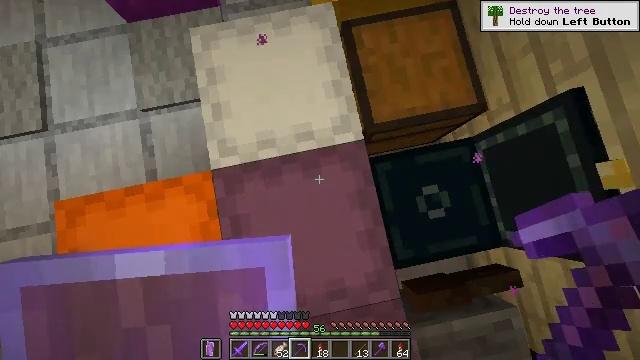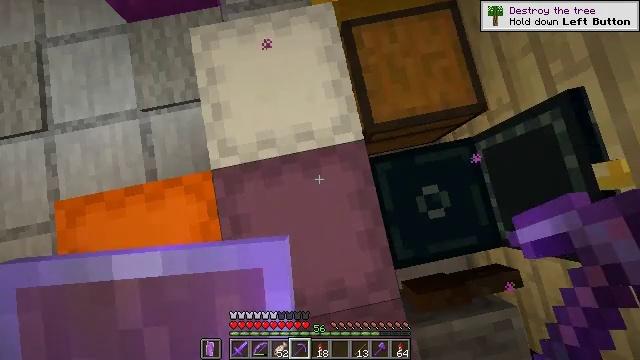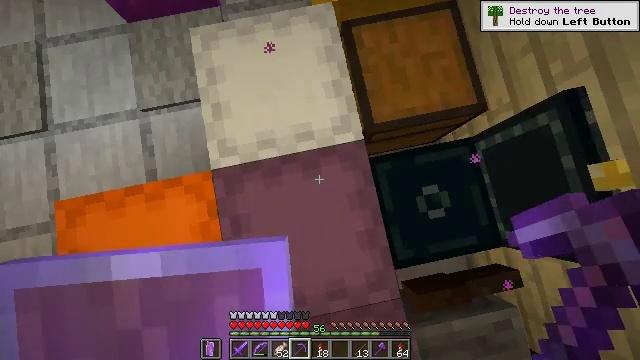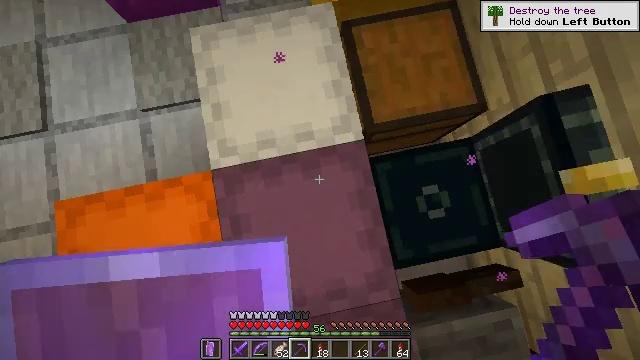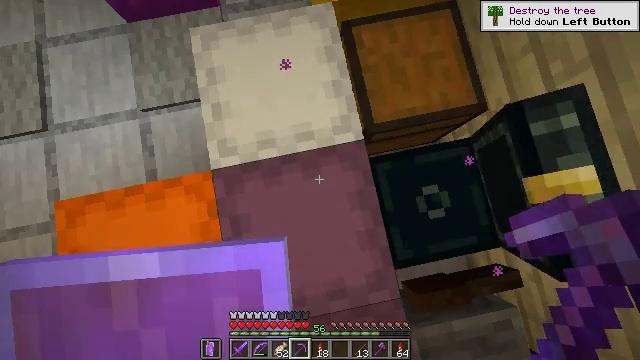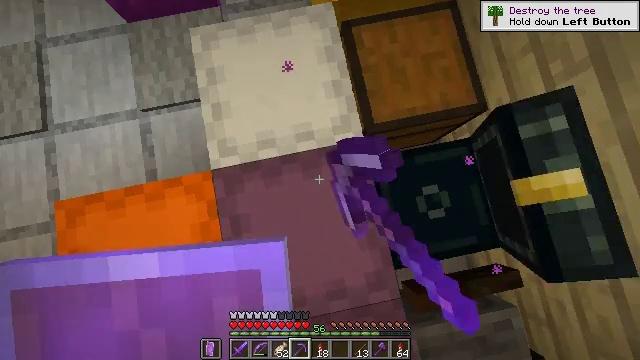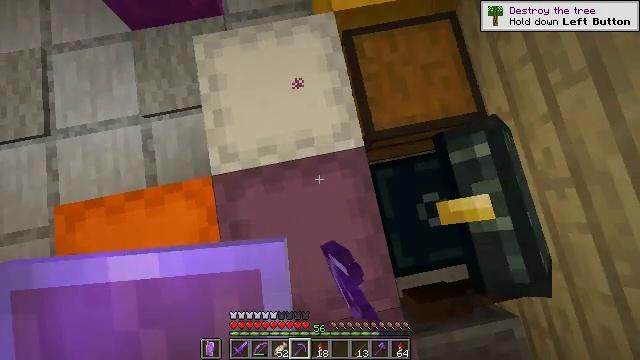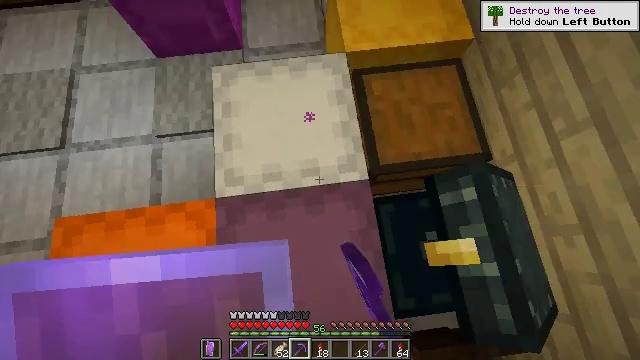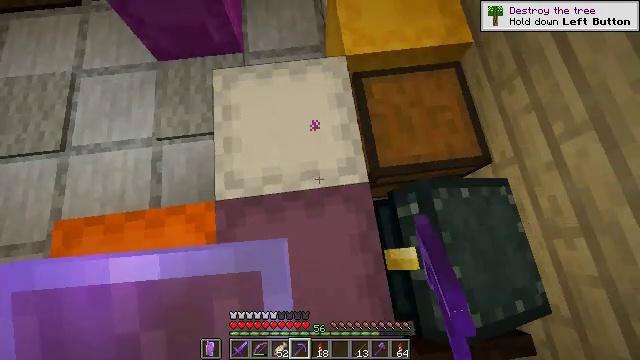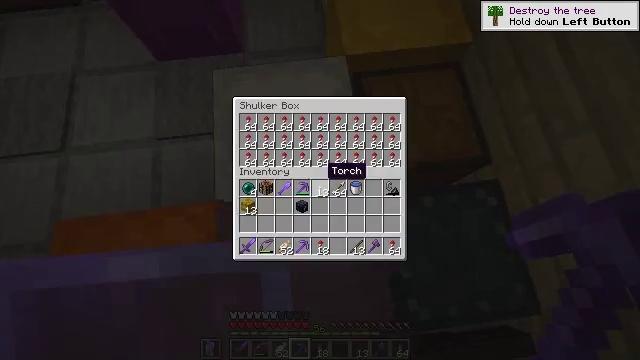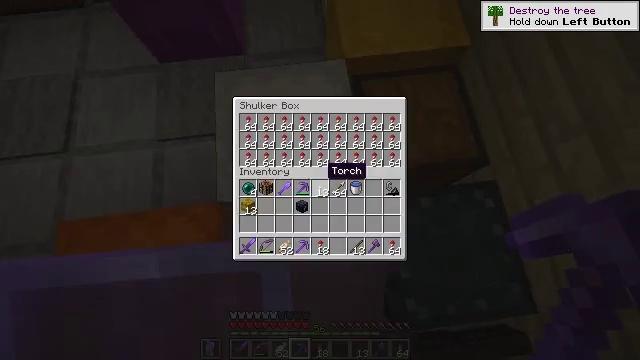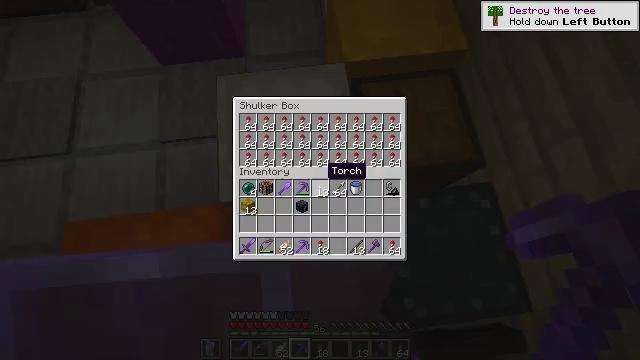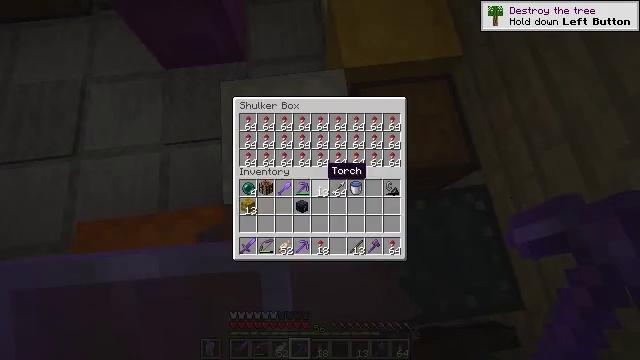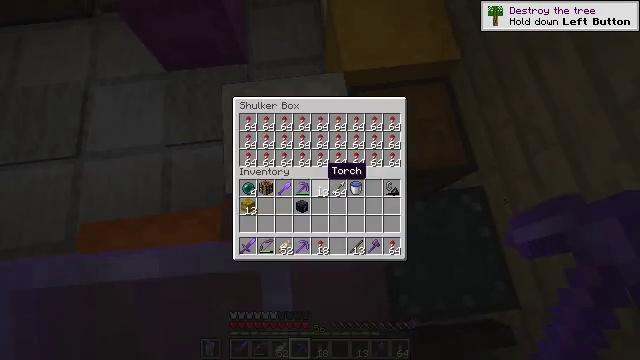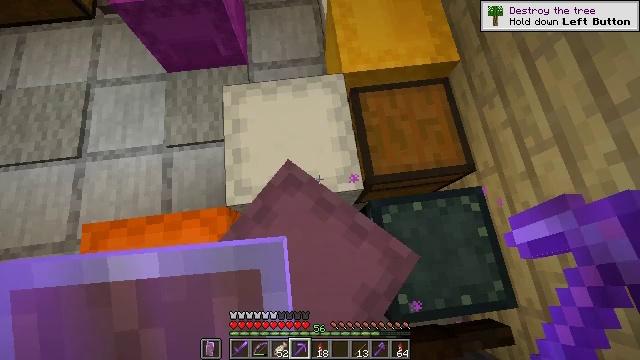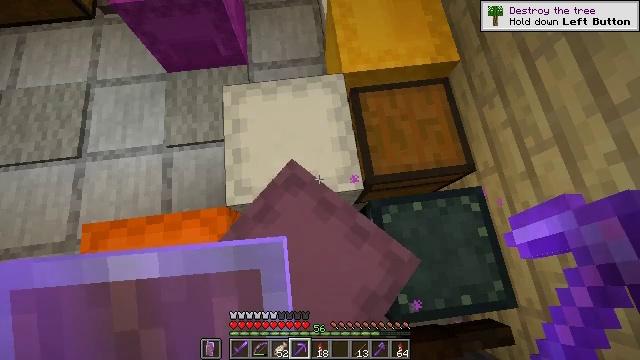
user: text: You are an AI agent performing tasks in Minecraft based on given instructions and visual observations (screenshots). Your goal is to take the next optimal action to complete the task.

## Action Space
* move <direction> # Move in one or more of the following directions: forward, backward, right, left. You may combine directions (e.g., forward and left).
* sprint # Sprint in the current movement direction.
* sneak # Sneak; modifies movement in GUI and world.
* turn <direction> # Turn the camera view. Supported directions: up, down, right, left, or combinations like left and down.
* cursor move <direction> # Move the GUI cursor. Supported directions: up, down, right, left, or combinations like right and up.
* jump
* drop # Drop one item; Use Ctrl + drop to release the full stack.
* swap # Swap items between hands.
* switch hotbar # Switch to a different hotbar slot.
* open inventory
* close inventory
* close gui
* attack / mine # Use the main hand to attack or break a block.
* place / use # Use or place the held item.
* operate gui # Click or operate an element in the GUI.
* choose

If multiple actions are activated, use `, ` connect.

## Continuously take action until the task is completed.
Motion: motion action
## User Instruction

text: craft item sponge
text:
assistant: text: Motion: no_op
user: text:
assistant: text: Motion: no_op
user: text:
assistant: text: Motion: no_op
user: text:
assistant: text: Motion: use / place
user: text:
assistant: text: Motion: use / place
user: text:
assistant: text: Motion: turn up
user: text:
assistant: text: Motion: turn left and up
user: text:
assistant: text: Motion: no_op
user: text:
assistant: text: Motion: no_op
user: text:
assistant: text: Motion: no_op
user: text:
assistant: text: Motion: no_op
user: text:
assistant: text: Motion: no_op
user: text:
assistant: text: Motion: no_op
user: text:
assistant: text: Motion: no_op
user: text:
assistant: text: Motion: no_op
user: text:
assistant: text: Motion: no_op
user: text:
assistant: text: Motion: no_op
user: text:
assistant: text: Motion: no_op
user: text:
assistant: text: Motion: no_op
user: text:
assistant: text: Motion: no_op
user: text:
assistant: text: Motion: no_op
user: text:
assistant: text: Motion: turn left and up
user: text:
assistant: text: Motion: turn left and up
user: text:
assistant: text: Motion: turn left and up
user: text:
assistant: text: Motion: no_op
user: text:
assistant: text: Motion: no_op
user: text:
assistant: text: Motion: use / place
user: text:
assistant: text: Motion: use / place
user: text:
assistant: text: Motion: use / place
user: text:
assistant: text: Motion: no_op